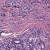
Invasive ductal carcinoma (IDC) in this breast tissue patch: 1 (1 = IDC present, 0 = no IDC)